You are looking at a signal-to-image encoding: consecutive vibration samples arranged as the rows of a grayscale square. Diagnose the bearing from this image, choosing from: normal, inner_race, outer_race, ball.
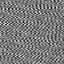
Answer: ball